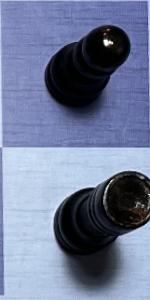
Label: Rook_Black